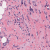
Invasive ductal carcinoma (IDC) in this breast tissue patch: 1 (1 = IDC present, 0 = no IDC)